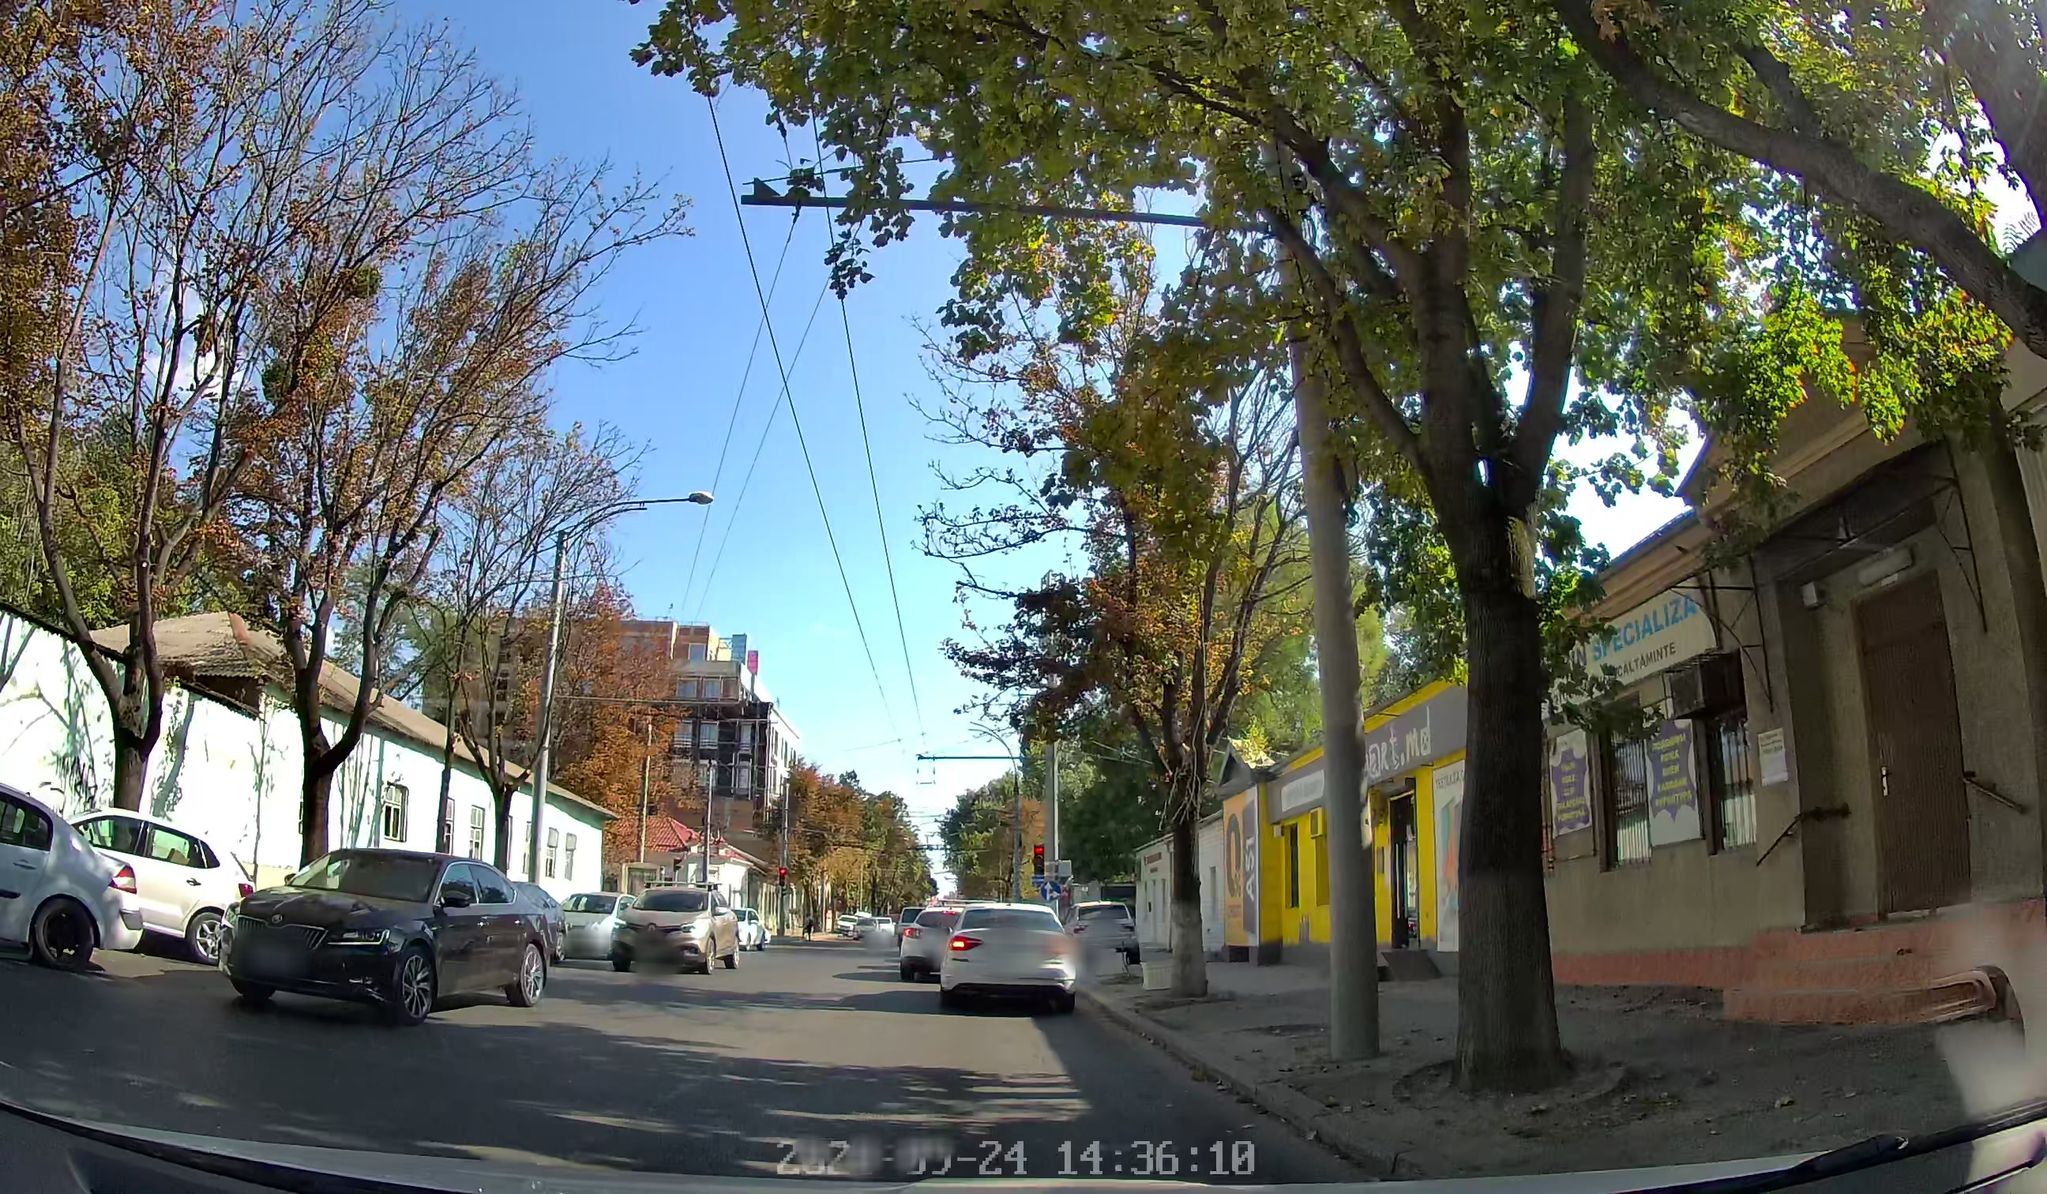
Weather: clear
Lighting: day
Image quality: good
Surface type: driving surface
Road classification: secondary
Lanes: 2
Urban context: urban centre
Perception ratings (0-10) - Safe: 2.22, Lively: 9.51, Beautiful: 7.59, Boring: 3.03, Depressing: 1.44, Wealthy: 3.21